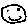
Label: smiley face